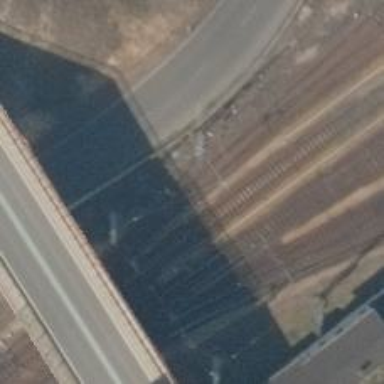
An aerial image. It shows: Railway switch.